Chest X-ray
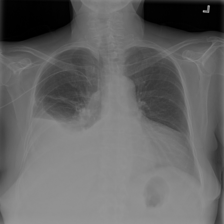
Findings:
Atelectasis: positive
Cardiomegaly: negative
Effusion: positive
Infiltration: negative
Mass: negative
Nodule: negative
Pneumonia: negative
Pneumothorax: negative
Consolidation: negative
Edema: negative
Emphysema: negative
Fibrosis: negative
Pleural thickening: negative
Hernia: negative